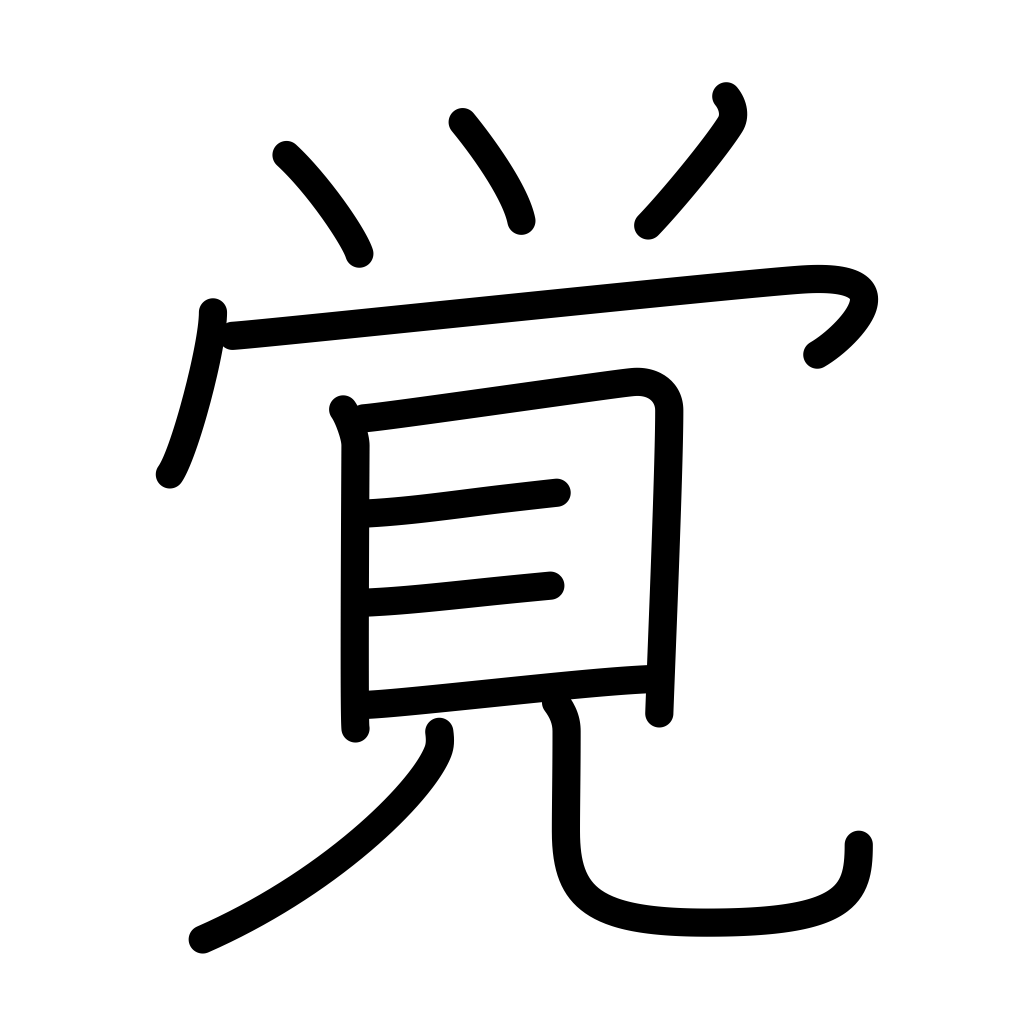
Meaning: memorize, learn, remember, awake, sober up